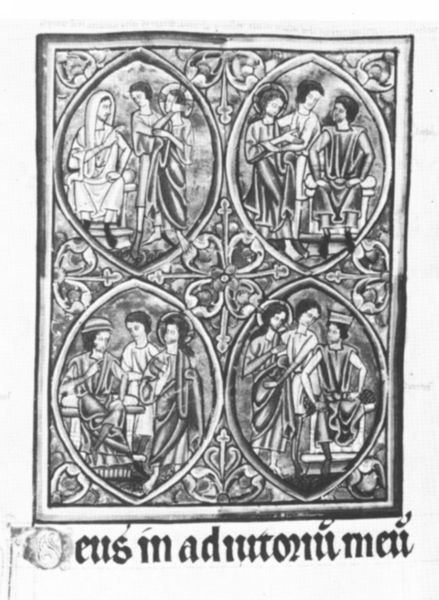
Titel: Stundenbuch
Institution: London, British Library
Schlagwörter: blätter, gott, mann, weiß, menschen, sitzen, blume, blumen, fenster, grau, männer, schwarz, zeichnung, blüte, blüten, bibel, geschichte, rahmen, bild, krone, oval, ranken, holzschnitt, schrift, bilder, rand, figuren, könig, thron, detail, ornamente, verzierung, zeigen, vier, buch, kreuz, rechteck, religion, druck, schwarz-weiss, seite, text, buchseite, heiligenschein, nimbus, christus, jesus, mittelalter, heiliger, heilige, miniatur, szenen, viereck, latein, medaillons, kreuznimbus, mandorla, känig, glorie, buchmalerei, elypse, vignetten, buchkunst, deus, 4, meu